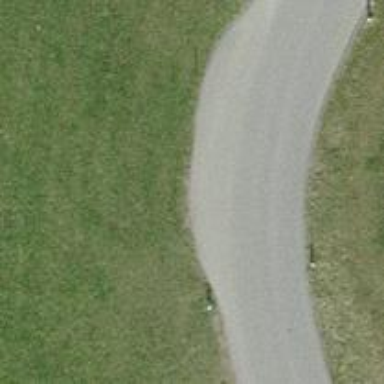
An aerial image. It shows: Tertiary road with asphalt surface.